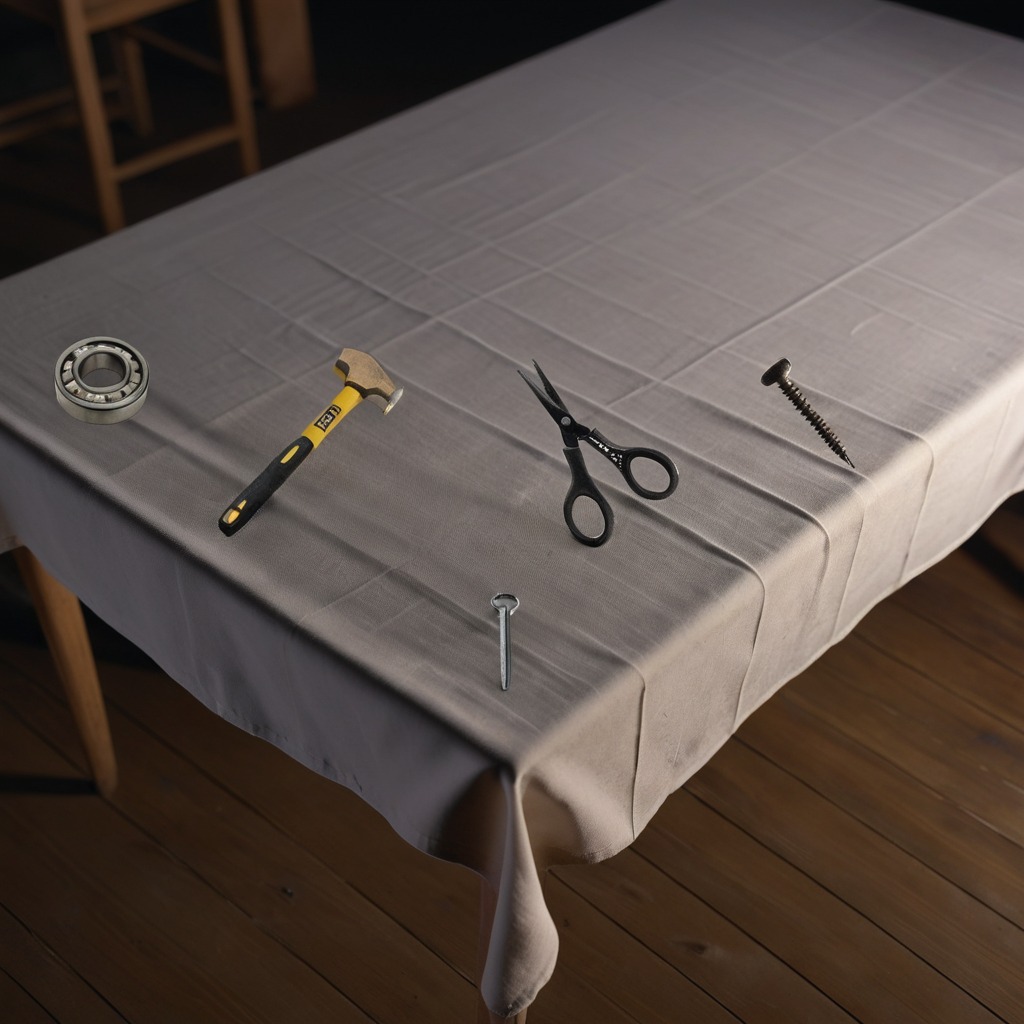
A ball bearing, a machine screw, an iron nail, a hammer, and a pair of scissors are lying on a wooden table inside a workshop at night dim ambient light soft shadows worn but beneath the cloth.